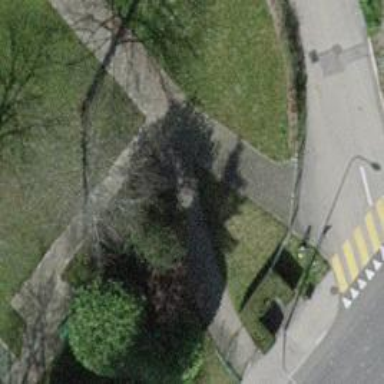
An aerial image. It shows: Footway made of paving stones.